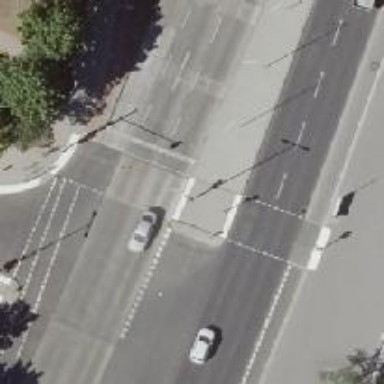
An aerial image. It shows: Asphalt footway with crossing that has traffic signals and island.